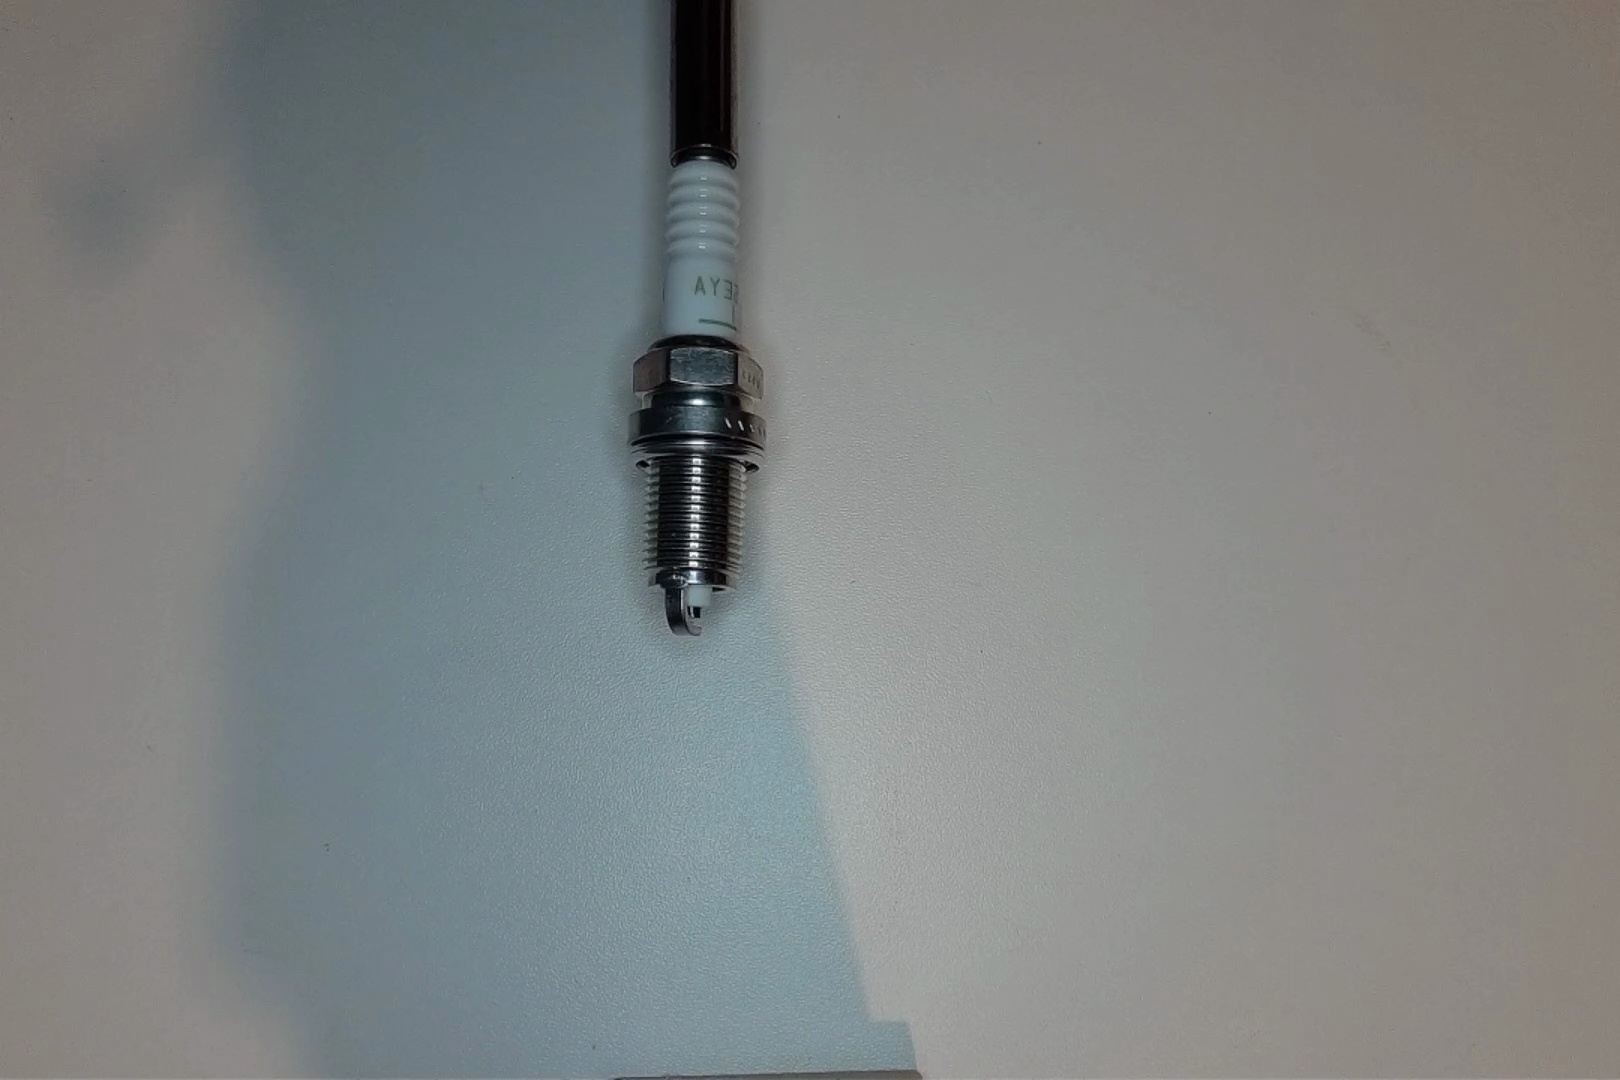
Label: normal